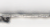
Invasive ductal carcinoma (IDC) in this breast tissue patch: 0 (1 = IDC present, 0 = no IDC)